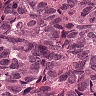
Metastatic tissue present: yes